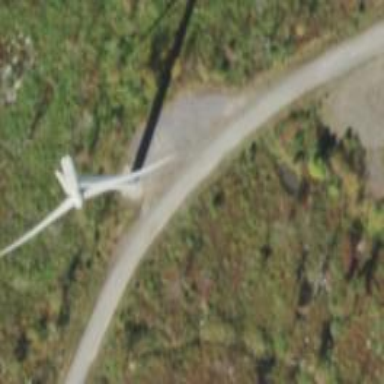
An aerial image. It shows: Wind generator using horizontal axis wind turbines.